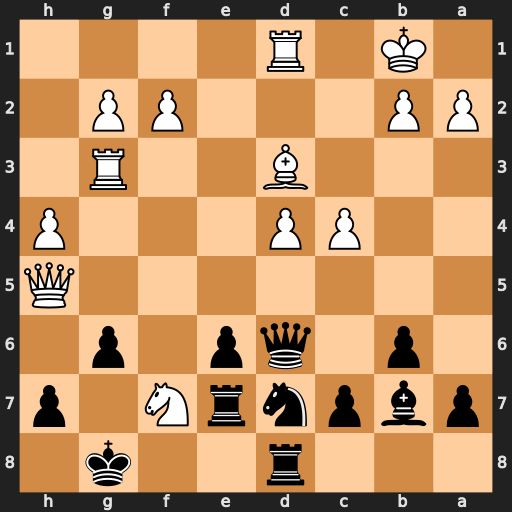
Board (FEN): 3r2k1/pbpnrN1p/1p1qp1p1/7Q/2PP3P/3B2R1/PP3PP1/1K1R4
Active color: b
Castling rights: -
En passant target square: -
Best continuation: Rxf7 Bxg6 hxg6 Rxg6+ Kf8 d5 Nf6